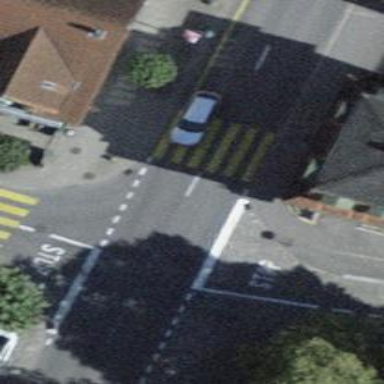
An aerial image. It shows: Uncontrolled zebra crossing with zebra markings.